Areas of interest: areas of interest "Zhanwang Digital Plaza"
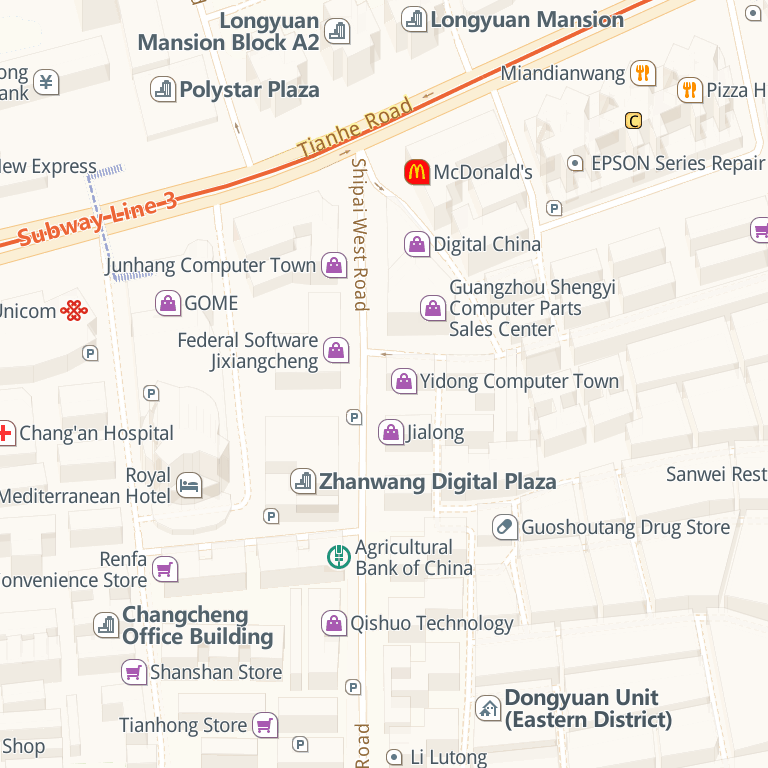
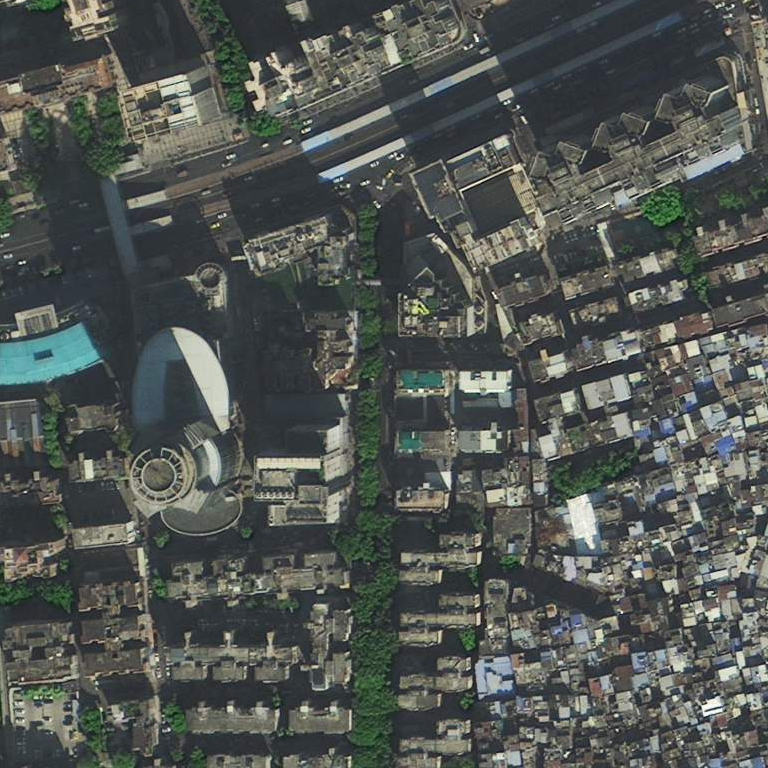